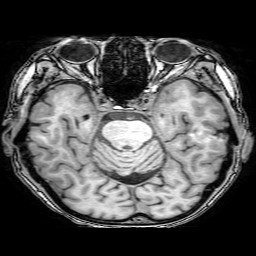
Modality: T1w
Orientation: coronal
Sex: male
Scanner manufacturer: philips
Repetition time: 0.00824 s
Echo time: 0.00379 s